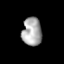
Tissue: lung
Cell type: Myeloid cells
Senescence score: 0.2101
Nuclear area (px): 543
Mean DAPI intensity: 168.834